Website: home-depot
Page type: billing-address
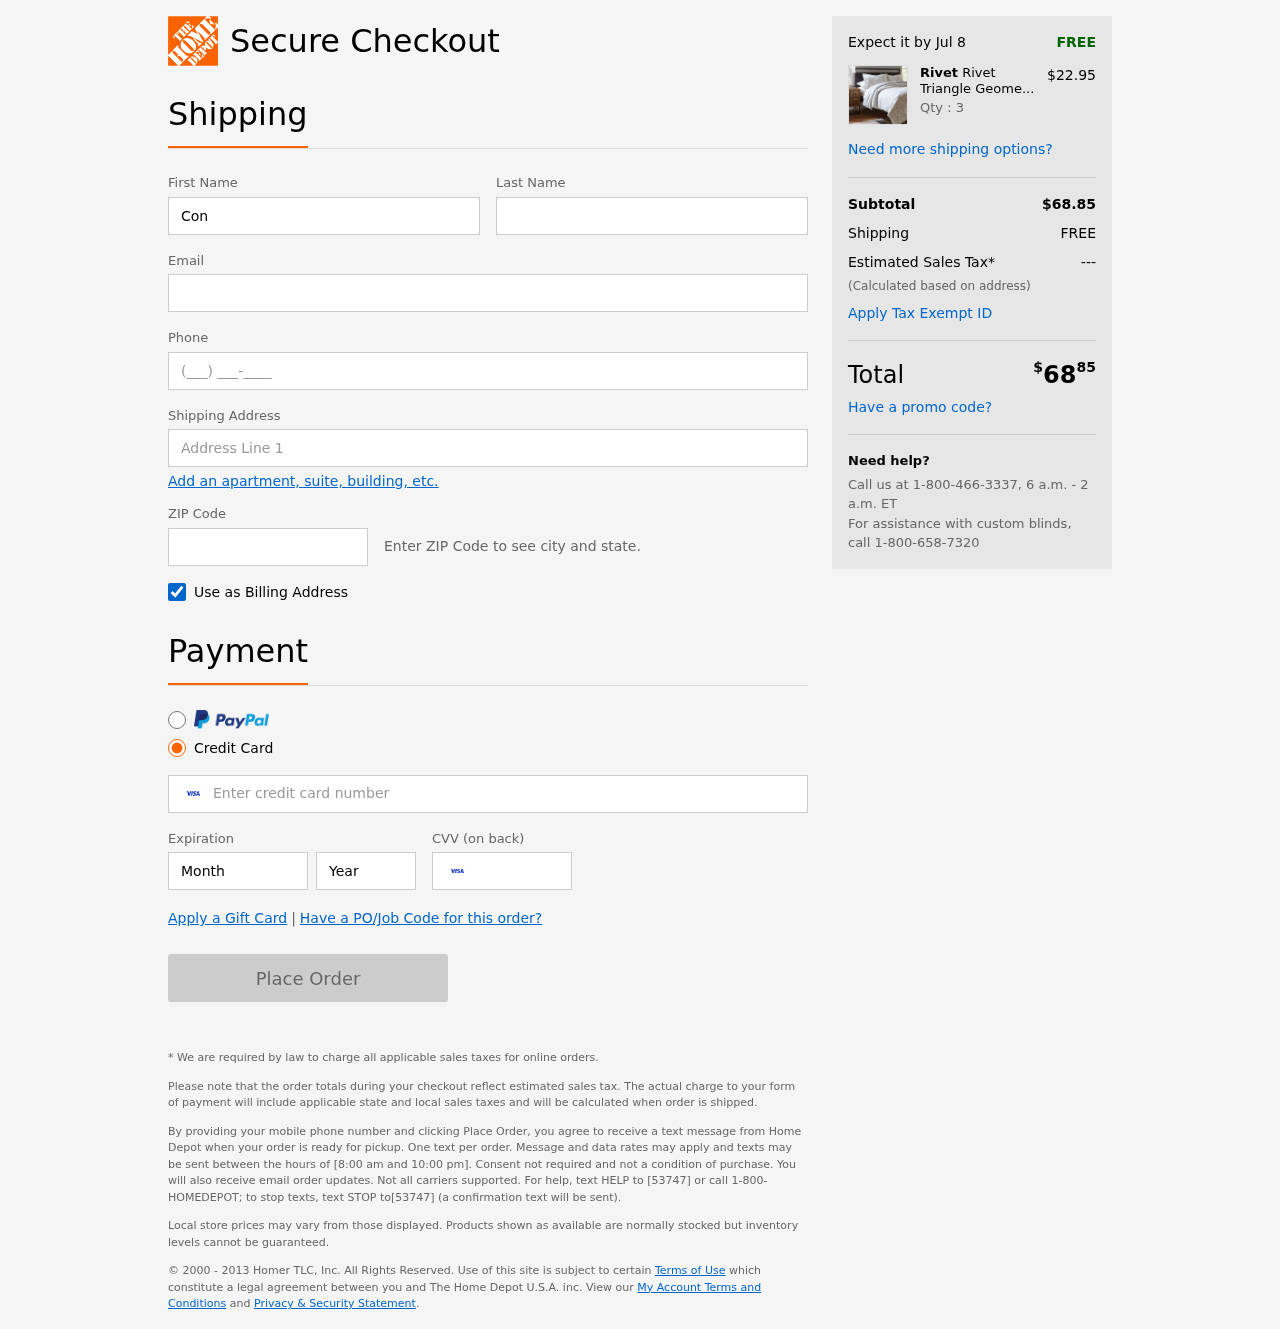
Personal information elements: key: PII_FIRSTNAME
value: Connie
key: PII_LASTNAME
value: Kemp
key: PII_EMAIL
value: connie.kemp@gmail.com
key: PII_PHONE
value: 7892219929
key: PII_STREET
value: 027 Jones Estate Apt. 027
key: PII_POSTCODE
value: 85220
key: PII_CARD_NUMBER
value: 4006 9036 9932 1023
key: PII_CARD_EXPIRY_MONTH
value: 07
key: PII_CARD_CVV
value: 391
Product elements: key: PRODUCT1_BRAND
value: Rivet
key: PRODUCT1_NAME
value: Rivet Triangle Geometric Pattern Cotton Duvet Comforter Cover Set
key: PRODUCT1_PRICE
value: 22.95
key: PRODUCT1_QUANTITY
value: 3
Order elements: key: ORDER_DELIVERY_DATE
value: Jul 8
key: ORDER_SUBTOTAL
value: $68.85
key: ORDER_SHIPPING_COST
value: FREE
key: ORDER_TAX
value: ---
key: ORDER_TOTAL2
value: $6885